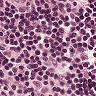
Metastatic tissue present: no